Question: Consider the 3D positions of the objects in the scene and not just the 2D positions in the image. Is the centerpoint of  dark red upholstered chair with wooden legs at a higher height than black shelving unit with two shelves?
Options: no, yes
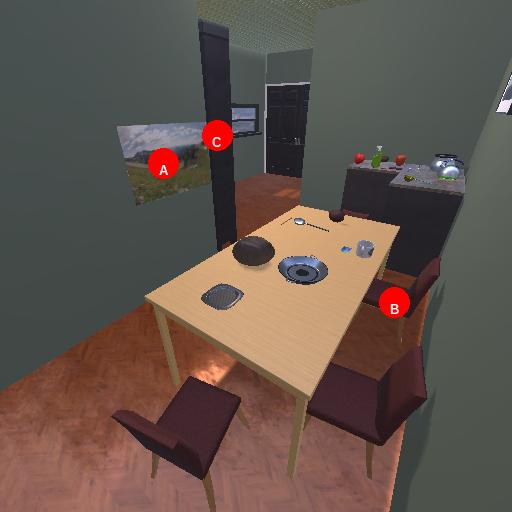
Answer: no